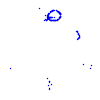
Particle: proton